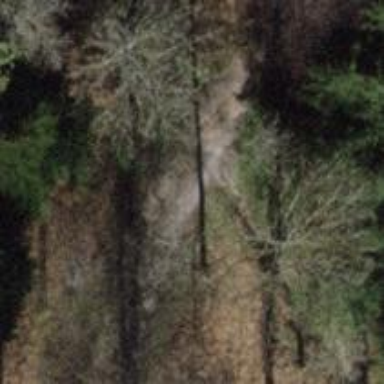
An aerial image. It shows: Culvert tunnel underneath ditch.